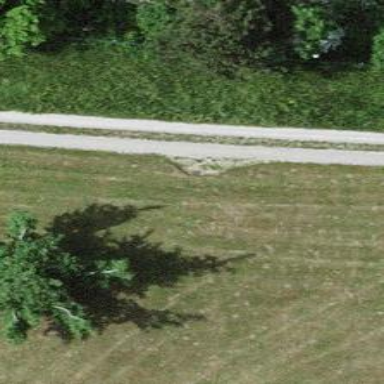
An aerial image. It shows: Unpaved track with grade 1 tracktype.